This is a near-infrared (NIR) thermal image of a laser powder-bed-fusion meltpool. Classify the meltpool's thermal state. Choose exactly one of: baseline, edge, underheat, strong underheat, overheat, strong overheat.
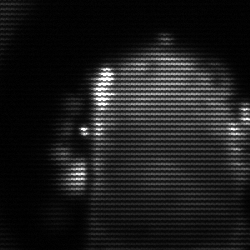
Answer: baseline